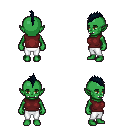
a pixel art fantasy rpg character, female body template, orc, green skin, maroon sleeveless shirt, white pants, raven mohawk hairstyle, four views (front, back, left, right), 2x2 character sprite sheet, small pixel art, hard edges, no anti-aliasing